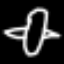
Label: airplane